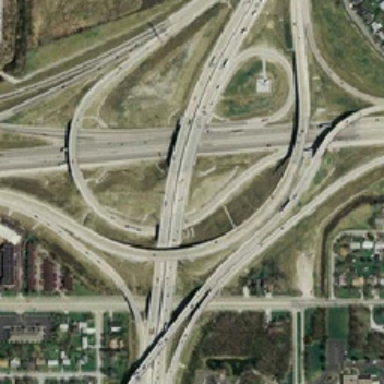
The peace of this road is surrounded by the earth .